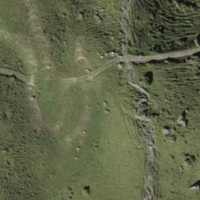
EUNIS habitat code: 23
Species observed at this site:
Campanula barbata